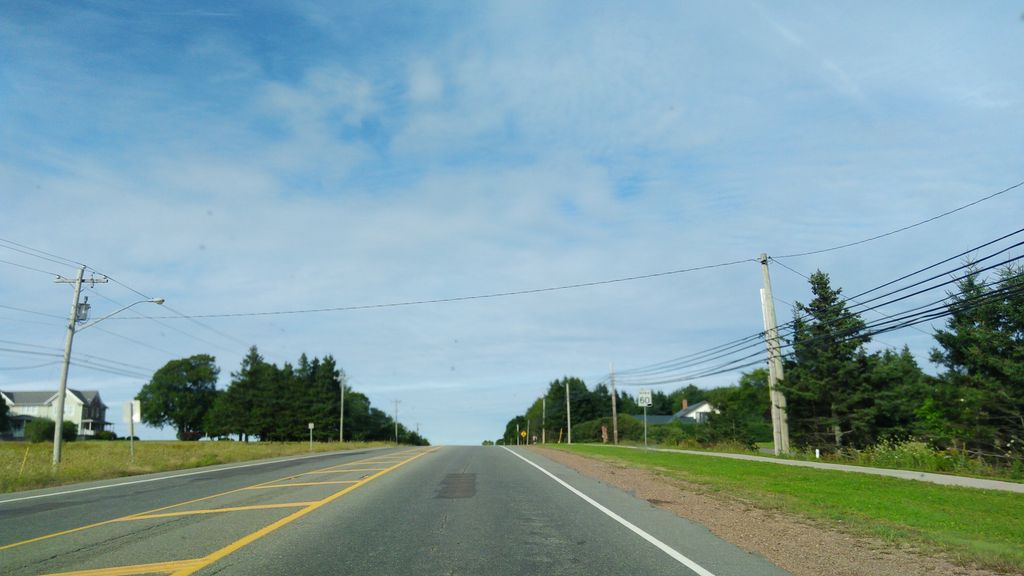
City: charlottetown